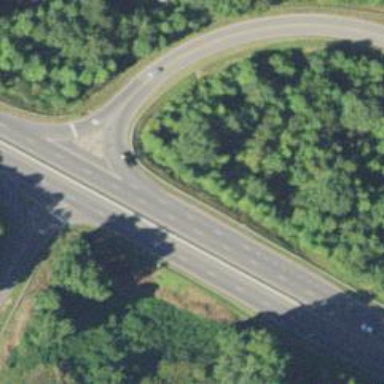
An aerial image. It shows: Motorway junction.